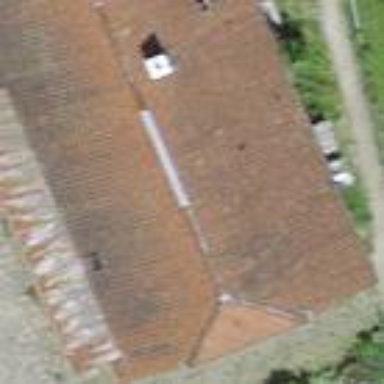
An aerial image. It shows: Farm building.